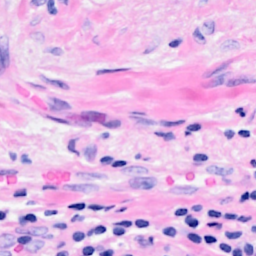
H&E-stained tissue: Breast